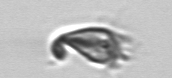
Label: Paratontonia_gracillima